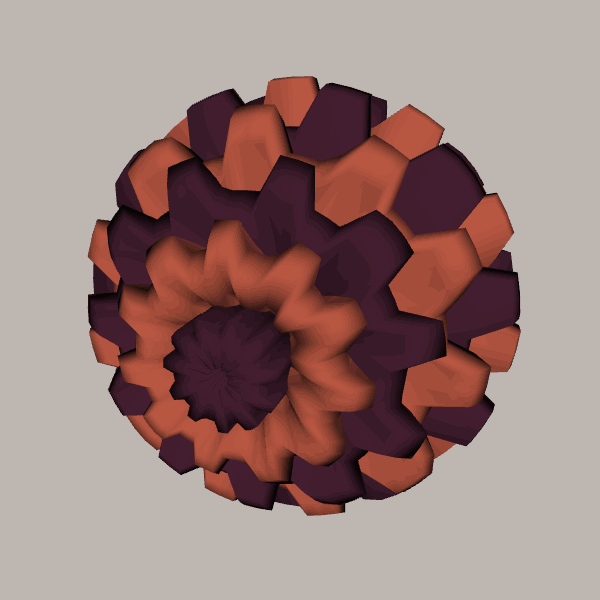
Background: light